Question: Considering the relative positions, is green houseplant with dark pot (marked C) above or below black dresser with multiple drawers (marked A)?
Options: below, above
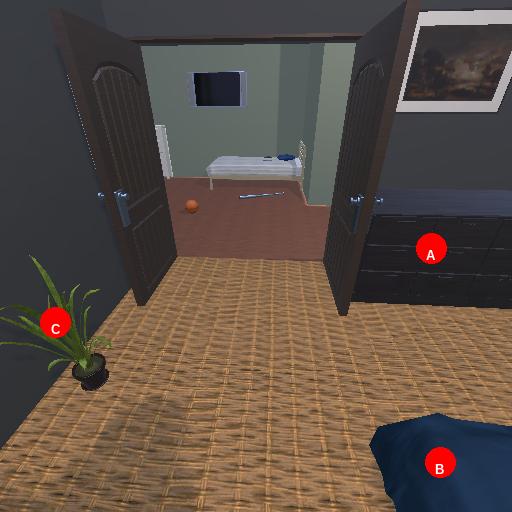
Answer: below